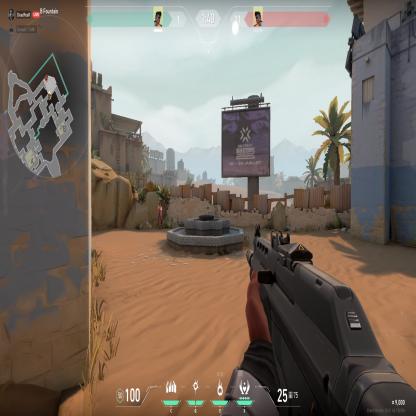
Label: enemy